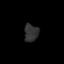
Tissue: prostate
Cell type: T cells
Senescence score: 0.3128
Nuclear area (px): 237
Mean DAPI intensity: 50.312